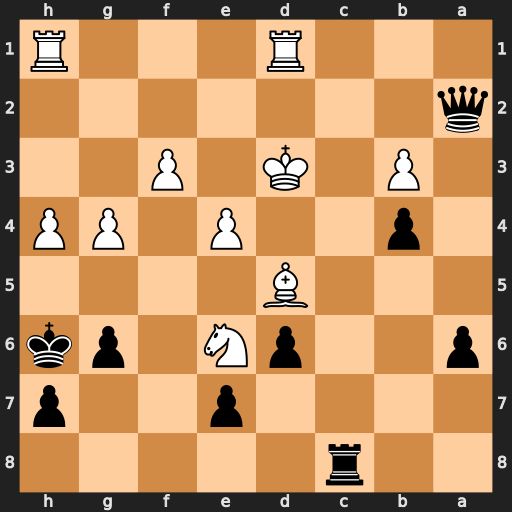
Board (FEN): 2r5/4p2p/p2pN1pk/3B4/1p2P1PP/1P1K1P2/q7/3R3R
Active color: b
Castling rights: -
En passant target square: -
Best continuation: Rc3+ Kd4 Qf2#